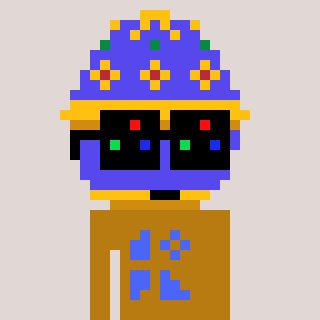
a pixel art character with square black sunglasses, a faberge-shaped head and a gold-colored body on a warm background